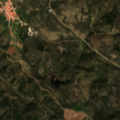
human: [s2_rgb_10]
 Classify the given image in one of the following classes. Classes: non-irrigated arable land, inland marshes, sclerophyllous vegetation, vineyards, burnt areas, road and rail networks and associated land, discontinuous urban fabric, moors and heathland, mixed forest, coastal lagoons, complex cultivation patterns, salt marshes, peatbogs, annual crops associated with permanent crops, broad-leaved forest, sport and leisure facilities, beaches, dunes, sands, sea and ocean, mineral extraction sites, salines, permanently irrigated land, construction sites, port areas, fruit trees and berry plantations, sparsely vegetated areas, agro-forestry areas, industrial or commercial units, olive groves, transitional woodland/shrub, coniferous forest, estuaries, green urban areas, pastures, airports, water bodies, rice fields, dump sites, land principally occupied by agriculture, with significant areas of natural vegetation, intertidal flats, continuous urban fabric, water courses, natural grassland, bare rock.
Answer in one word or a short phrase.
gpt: land principally occupied by agriculture, with significant areas of natural vegetation, transitional woodland/shrub